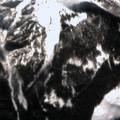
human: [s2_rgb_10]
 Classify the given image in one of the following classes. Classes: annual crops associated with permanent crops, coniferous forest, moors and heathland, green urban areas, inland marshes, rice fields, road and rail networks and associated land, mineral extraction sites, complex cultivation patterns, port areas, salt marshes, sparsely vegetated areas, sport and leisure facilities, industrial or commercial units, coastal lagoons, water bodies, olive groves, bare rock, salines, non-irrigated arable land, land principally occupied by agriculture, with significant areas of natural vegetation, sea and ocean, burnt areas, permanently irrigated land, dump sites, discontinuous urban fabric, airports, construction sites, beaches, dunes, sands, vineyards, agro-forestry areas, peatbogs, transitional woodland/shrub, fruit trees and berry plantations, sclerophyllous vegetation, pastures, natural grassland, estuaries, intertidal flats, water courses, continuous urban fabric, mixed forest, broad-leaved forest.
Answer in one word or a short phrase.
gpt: pastures, coniferous forest, mixed forest, natural grassland, moors and heathland, bare rock, sparsely vegetated areas